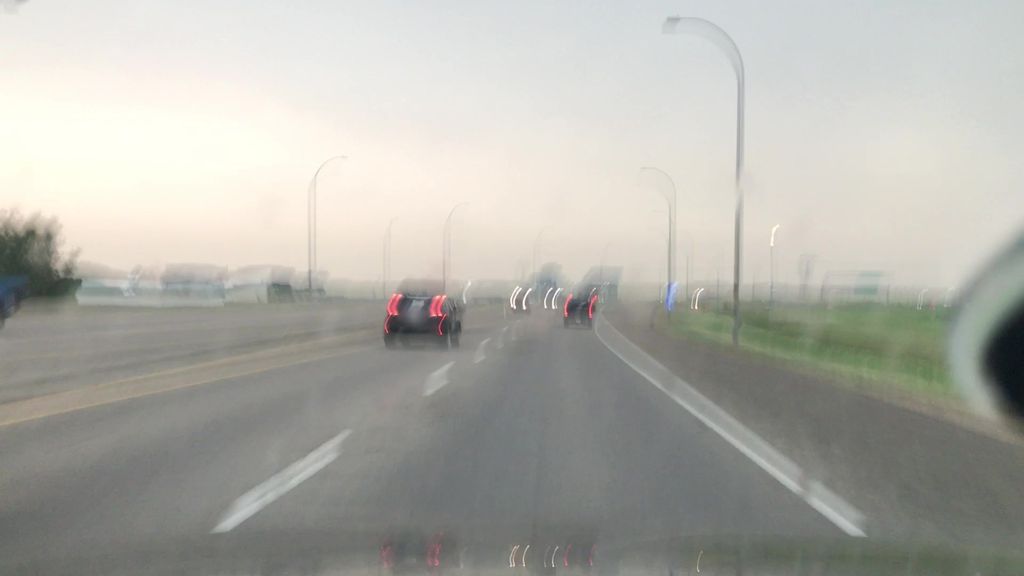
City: edmonton